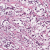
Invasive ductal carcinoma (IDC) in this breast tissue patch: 1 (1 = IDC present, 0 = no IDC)